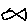
Label: fish